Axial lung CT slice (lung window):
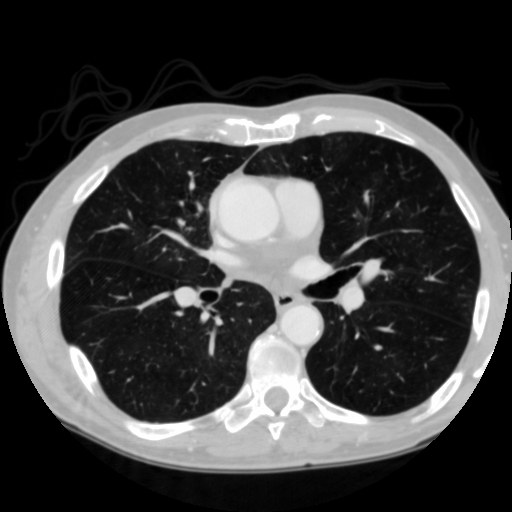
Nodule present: no